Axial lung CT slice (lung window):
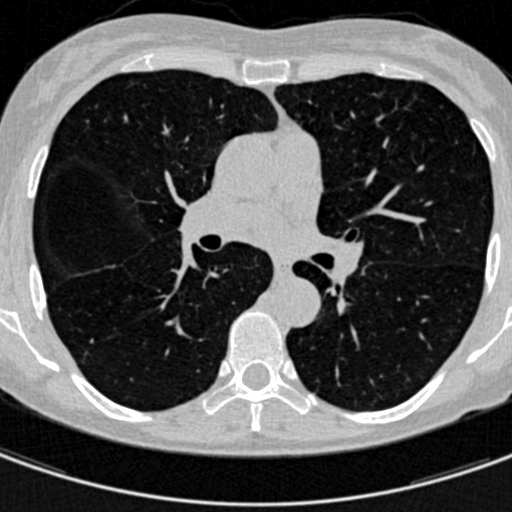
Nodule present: no